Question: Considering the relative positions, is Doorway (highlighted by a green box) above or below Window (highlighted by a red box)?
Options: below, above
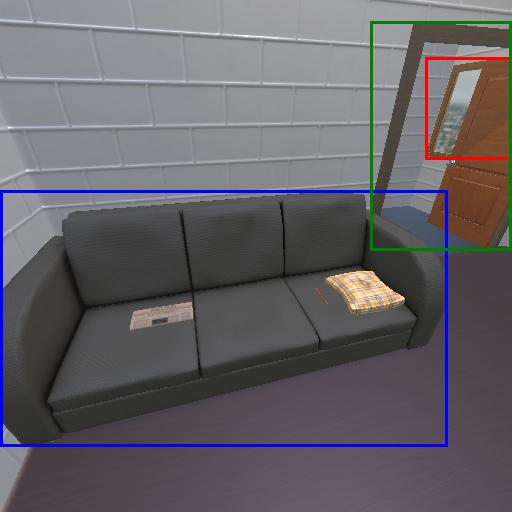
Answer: below